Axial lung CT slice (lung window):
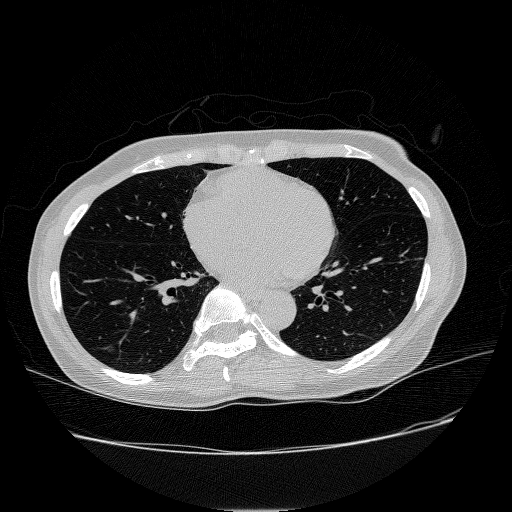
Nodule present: no